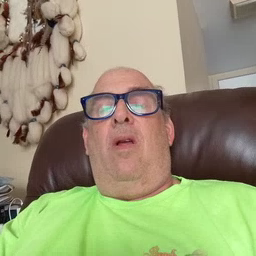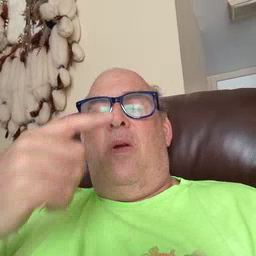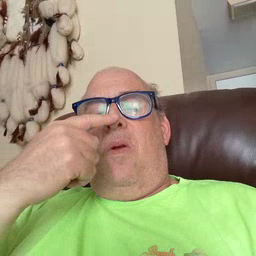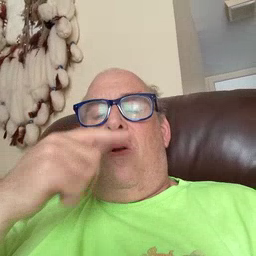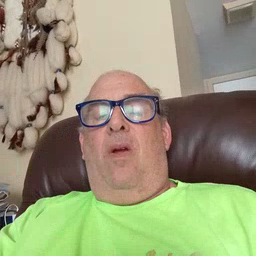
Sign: nose